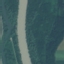
Land use / land cover: River